Question: I'm trying to display set of data using "jq grid". For that I used below code, But it's showing only empty rows without data.Can anyone figure-out what is wrong in this code ?
I'm getting data by using ajax.So the "response" will get a data like this
'''
{ID:"id1", Message: "Happy Birth Day", Date: "2012-05-24", Time: "14:18:00", status: "pending"}!{ID:"id3", Message: "Happy Birth Day", Date: "2012-05-24", Time: "14:18:00", status: "pending"}
'''
After get data, split it and adding to an array.Then trying to display it.
This is .JSP file
'''
<%@ page language="java" contentType="text/html; charset=ISO-8859-1" pageEncoding="ISO-8859-1"%>
<!DOCTYPE html PUBLIC "-//W3C//DTD HTML 4.01 Transitional//EN" "http://www.w3.org/TR/html4/loose.dtd">
<html>
<head>
<script src="http://ajax.googleapis.com/ajax/libs/jquery/1.7.1/jquery.js"></script>
<script src="http://ajax.googleapis.com/ajax/libs/jqueryui/1.8.2/jquery-ui.js"></script>
<link href="http://ajax.googleapis.com/ajax/libs/jqueryui/1.8.2/themes/sunny/jquery-ui.css" rel="stylesheet" type="text/css" />
<link rel="stylesheet" type="text/css" media="screen" href="grid/css/ui.jqgrid.css" />
<script src="grid/js/i18n/grid.locale-en.js" type="text/javascript"></script>
<script src="grid/js/jquery.jqGrid.min.js" type="text/javascript"></script>
<meta http-equiv="Content-Type" content="text/html; charset=ISO-8859-1">
<title>Edit Scheduled SMS</title>
<script type="text/javascript">
$(function(){
$("#list").jqGrid({
datatype: "local",
colNames:['ID','Message', 'Date','Time','status'],
colModel :[
{name:'ID', index:'ID', width:60},
{name:'Message', index:'Message', width:200},
{name:'Date', index:'Date', width:90, align:'right'},
{name:'Time', index:'Time', width:90, align:'right'},
{name:'status', index:'status', width:80, align:'right'}
],
pager: '#pager',
rowNum:10,
rowList:[10,20,30],
sortname: 'invid',
viewrecords: true,
gridview: true,
caption: 'Single SMS'
});
$.ajax({
type : "GET",
url : "ScheduledClass",
data : {
type : "getSingleScheduledMsg"
}
})
.success(function(response,status){
tableResult = response;
var tableData = [];
tableData=tableResult.split("!");
for(var i=0;i<tableData.length;i++)
jQuery("#list").jqGrid('addRowData',i+1,tableData[i]);
})
.error(
function() {//error !!!!!
});
});
</script>
</head>
<body>
<div id="wrapper" style="height: 100%;">
<div id="content_box" style="width: 600px;">
<div class="ui-widget">
<div class="ui-widget-header">Edit Scheduled SMS</div>
<div>
<div class="ui-widget-content">
<div style="padding: 10px 10px 10px 10px;">
<Form name="EditScheduledSMS" method="post"
id="EditScheduledSMS style="display: inline;">
<table id="list"><tr><td/></tr></table>
<div id="pager"></div>
......//closing tags...........
'''
The final picture is like this:

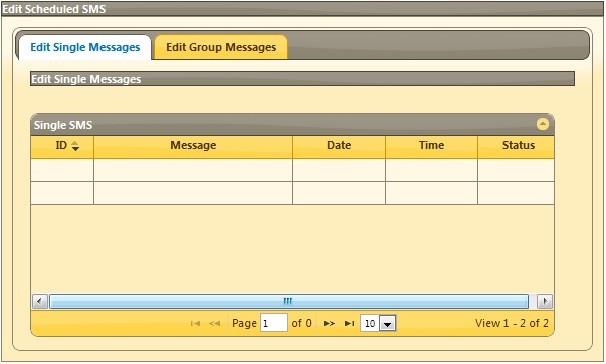
Answer: 'tableData[i]' should be an object you have it as a string, if you convert your substrings to json strings you can try JSON.parse to change it into an object.
Also if your using ajax to populate the grid, why use local as the datatype, jqgrid already uses ajax to populate the grid if you specify a url and a different data type.